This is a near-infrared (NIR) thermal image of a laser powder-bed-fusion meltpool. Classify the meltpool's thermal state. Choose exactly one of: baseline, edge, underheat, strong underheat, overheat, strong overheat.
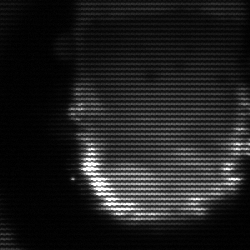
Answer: baseline